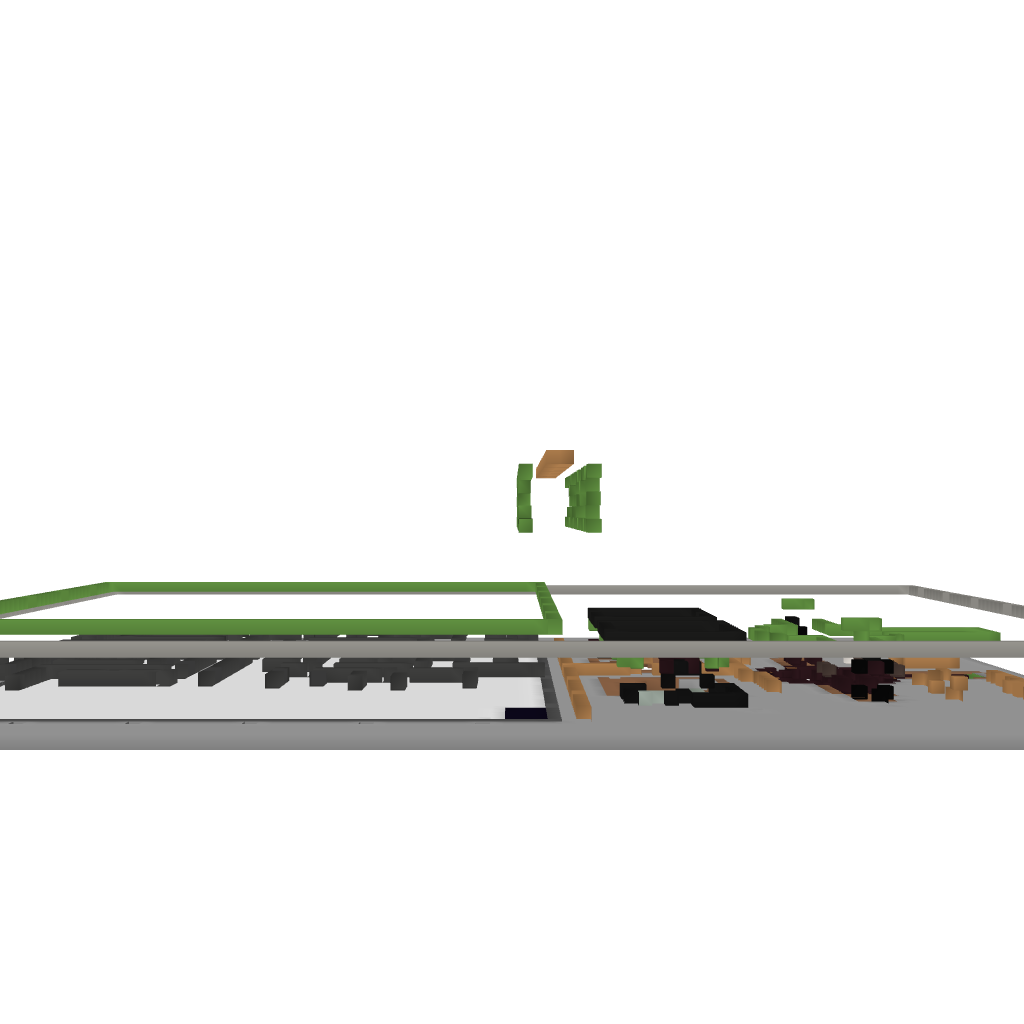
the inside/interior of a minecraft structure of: BomberMan MiniGame